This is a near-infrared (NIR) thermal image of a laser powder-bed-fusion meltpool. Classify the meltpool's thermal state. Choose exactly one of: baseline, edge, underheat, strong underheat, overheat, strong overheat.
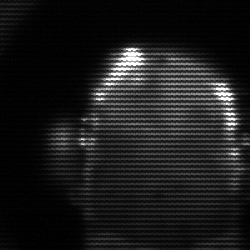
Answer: baseline